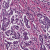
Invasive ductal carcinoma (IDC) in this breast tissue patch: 1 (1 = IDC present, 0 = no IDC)